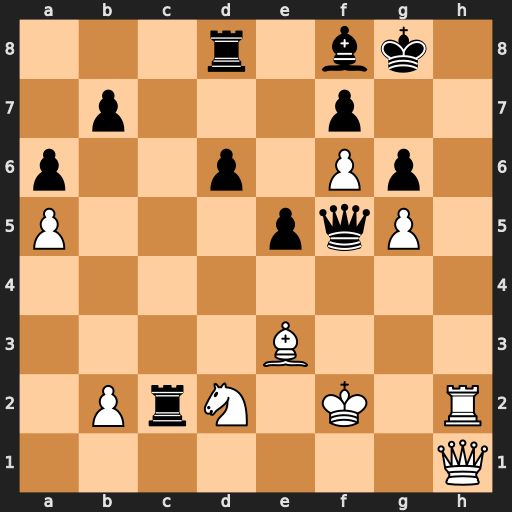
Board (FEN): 3r1bk1/1p3p2/p2p1Pp1/P3pqP1/8/4B3/1PrN1K1R/7Q
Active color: w
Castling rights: -
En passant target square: -
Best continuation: Kg3 Bg7 Rh7 Bxf6 gxf6